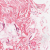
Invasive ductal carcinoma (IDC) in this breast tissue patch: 0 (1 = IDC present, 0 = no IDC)